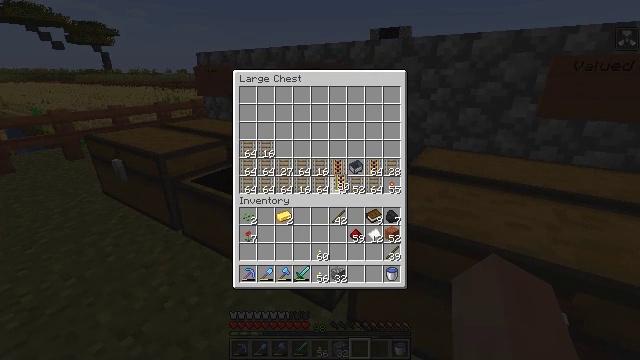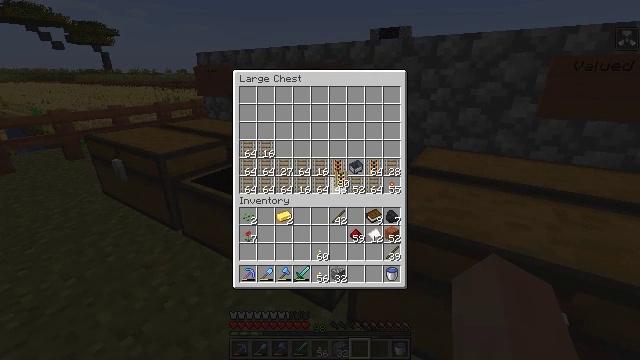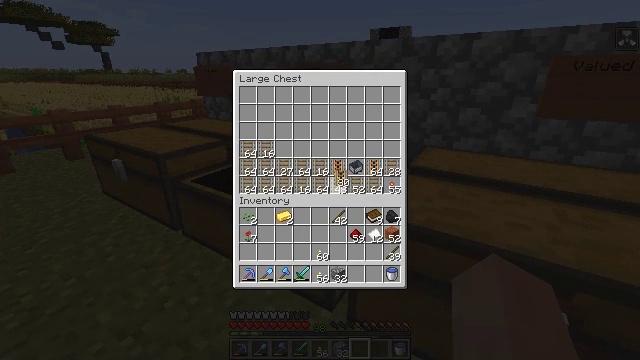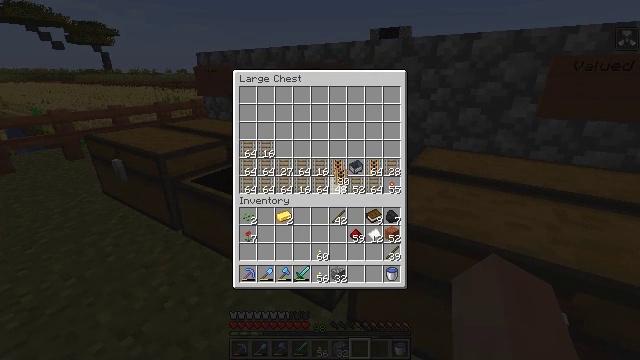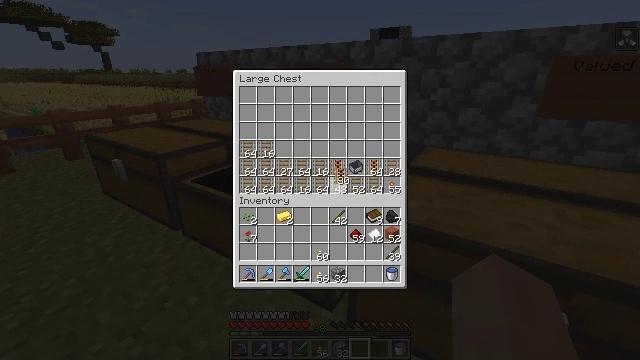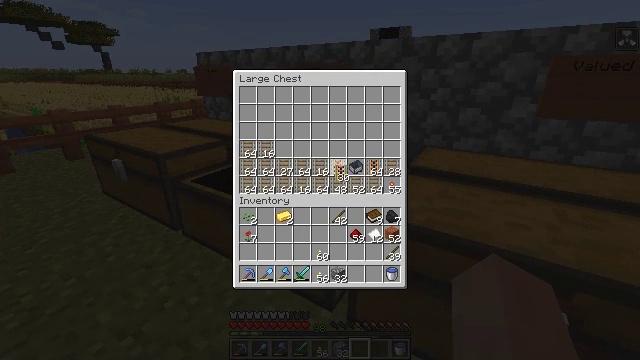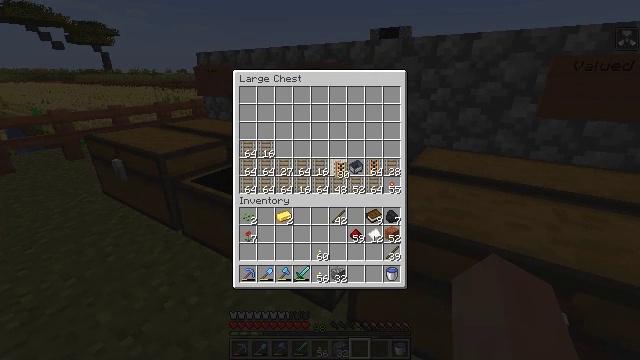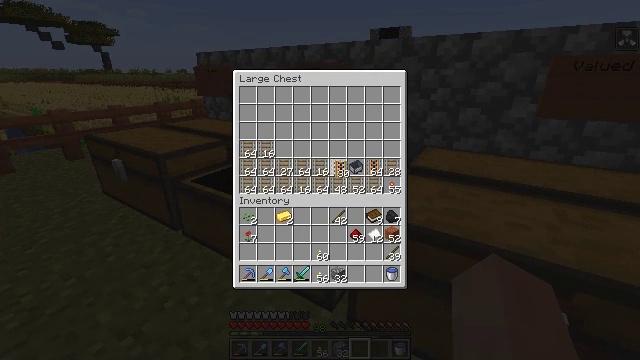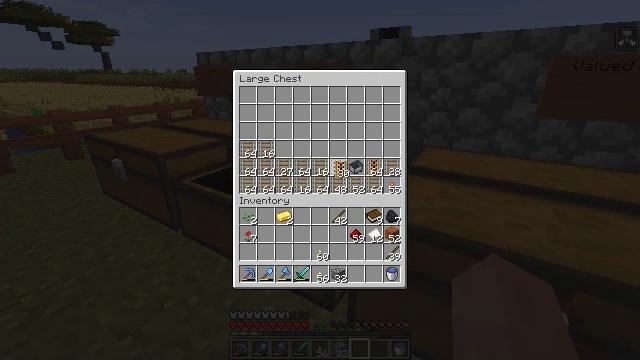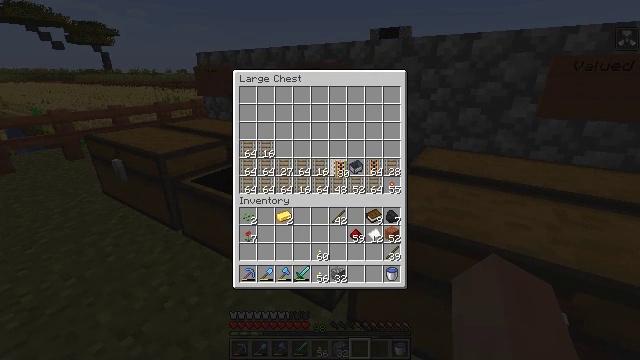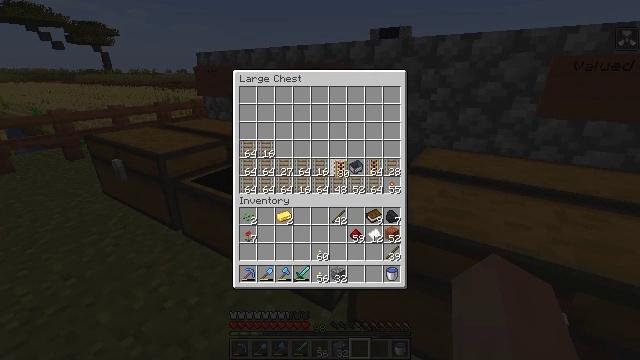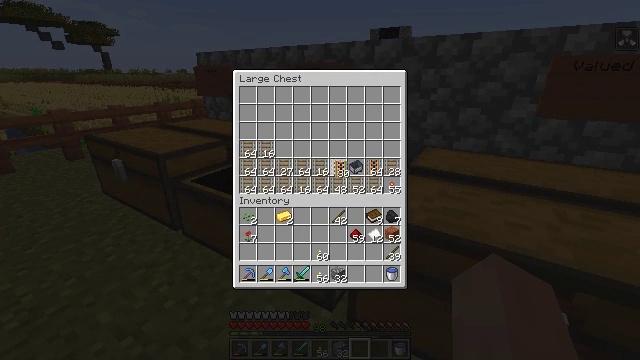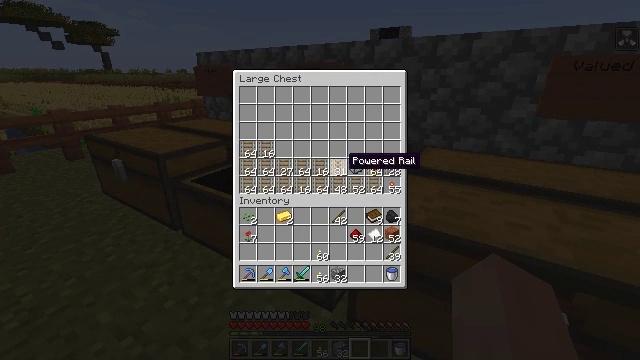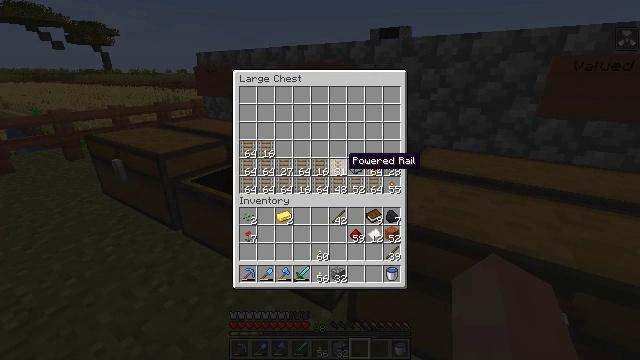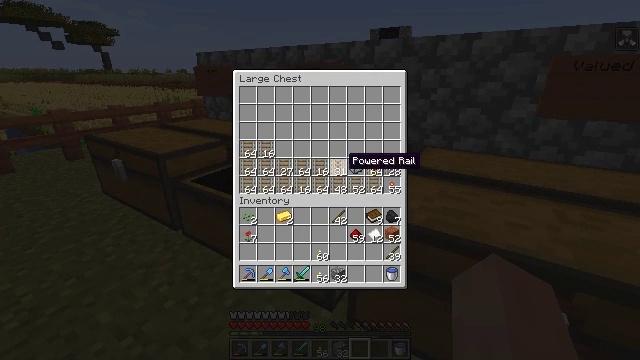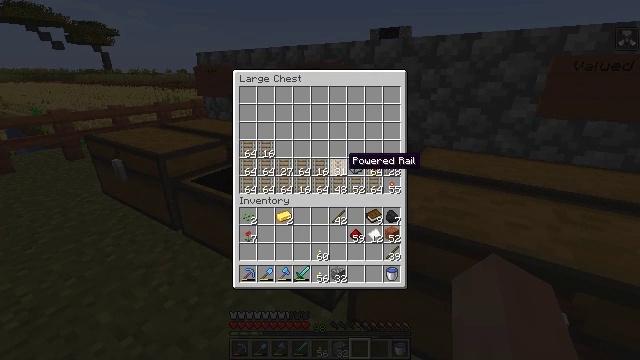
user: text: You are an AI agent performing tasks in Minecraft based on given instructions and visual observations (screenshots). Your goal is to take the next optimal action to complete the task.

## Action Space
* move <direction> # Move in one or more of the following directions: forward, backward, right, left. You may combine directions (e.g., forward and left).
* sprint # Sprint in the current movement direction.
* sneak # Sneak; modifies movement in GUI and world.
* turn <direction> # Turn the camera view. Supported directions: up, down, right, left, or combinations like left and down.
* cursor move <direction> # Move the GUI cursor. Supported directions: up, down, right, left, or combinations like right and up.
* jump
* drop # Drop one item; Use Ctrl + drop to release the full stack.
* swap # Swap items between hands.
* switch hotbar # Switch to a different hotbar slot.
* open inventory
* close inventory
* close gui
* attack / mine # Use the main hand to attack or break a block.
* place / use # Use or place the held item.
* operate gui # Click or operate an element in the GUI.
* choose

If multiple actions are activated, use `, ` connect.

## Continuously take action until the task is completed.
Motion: motion action
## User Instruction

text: Remove wheat seeds from the inventory.
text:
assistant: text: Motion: no_op
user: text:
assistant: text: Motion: no_op
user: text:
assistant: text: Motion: no_op
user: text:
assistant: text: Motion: no_op
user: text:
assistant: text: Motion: no_op
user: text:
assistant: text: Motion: no_op
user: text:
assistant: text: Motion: no_op
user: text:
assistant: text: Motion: no_op
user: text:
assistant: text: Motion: operate gui
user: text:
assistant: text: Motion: operate gui
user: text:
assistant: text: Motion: operate gui
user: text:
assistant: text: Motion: no_op
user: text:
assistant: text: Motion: no_op
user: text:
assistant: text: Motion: no_op
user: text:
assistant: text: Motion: no_op
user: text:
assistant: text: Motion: no_op
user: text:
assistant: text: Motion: no_op
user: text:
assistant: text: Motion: no_op
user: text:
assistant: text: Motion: cursor move left and down
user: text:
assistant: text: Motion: cursor move left and down
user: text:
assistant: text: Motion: cursor move left and down
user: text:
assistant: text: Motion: no_op
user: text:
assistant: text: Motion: no_op
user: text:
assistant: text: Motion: no_op
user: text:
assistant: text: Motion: no_op
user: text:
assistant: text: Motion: no_op
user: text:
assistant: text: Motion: no_op
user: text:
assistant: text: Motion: no_op
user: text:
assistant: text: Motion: no_op
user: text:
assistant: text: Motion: no_op